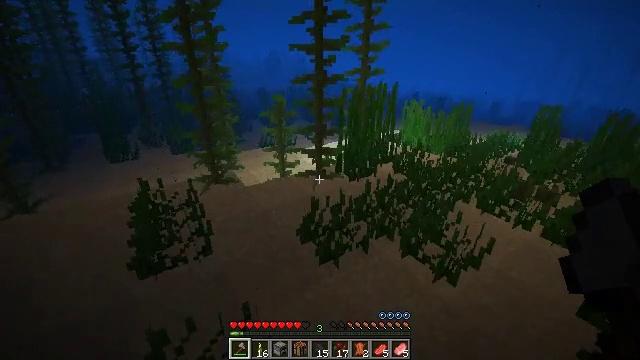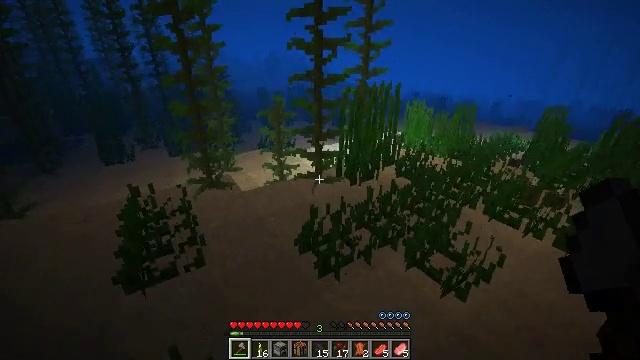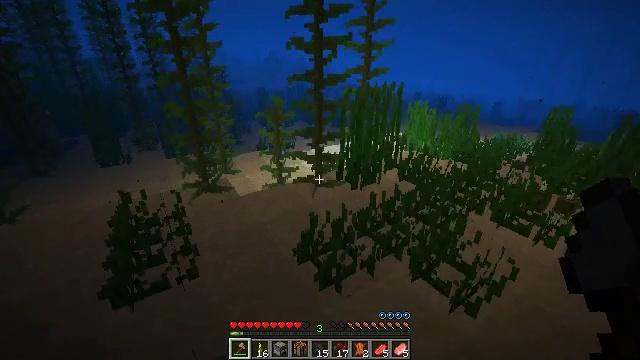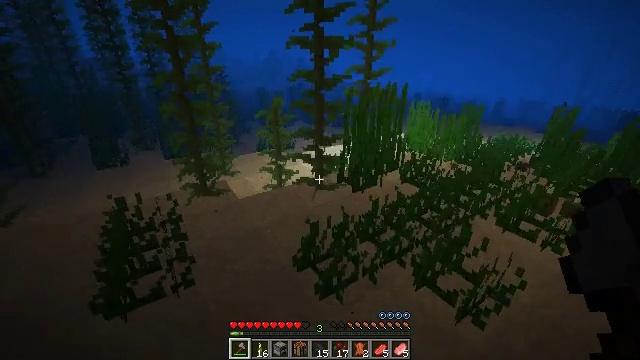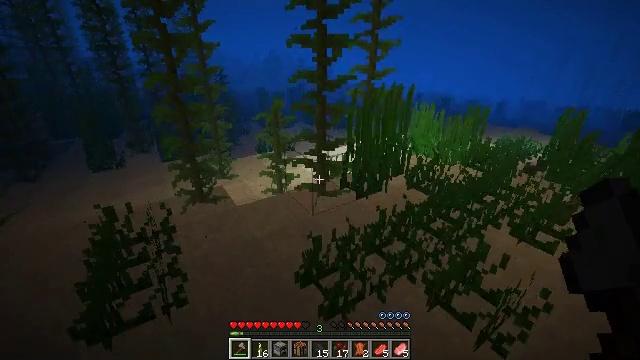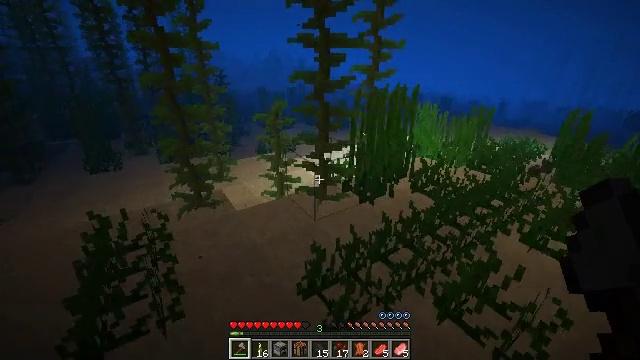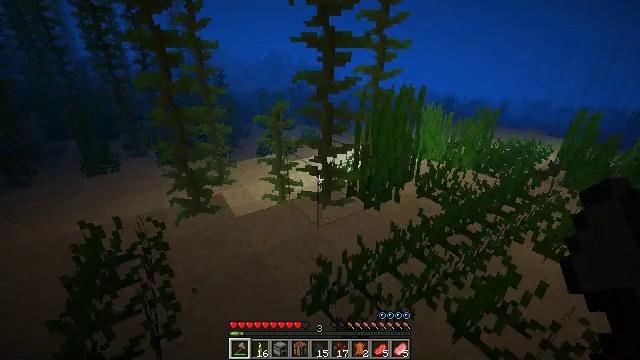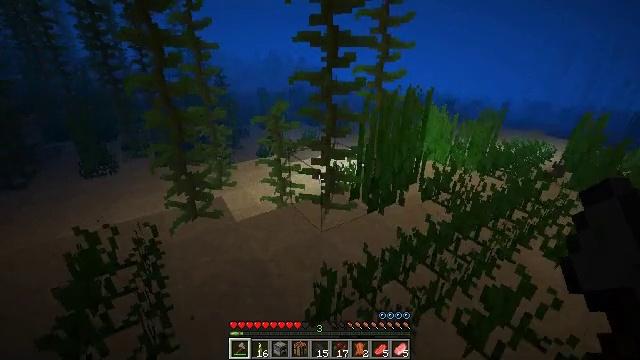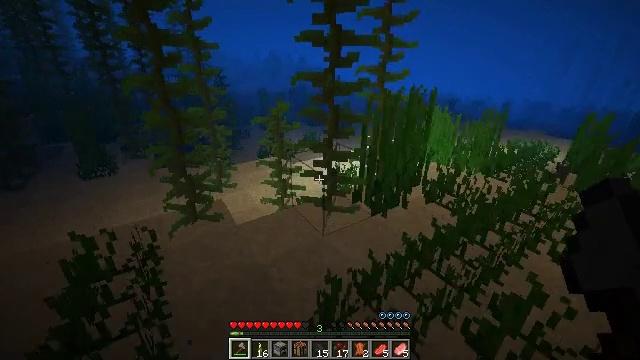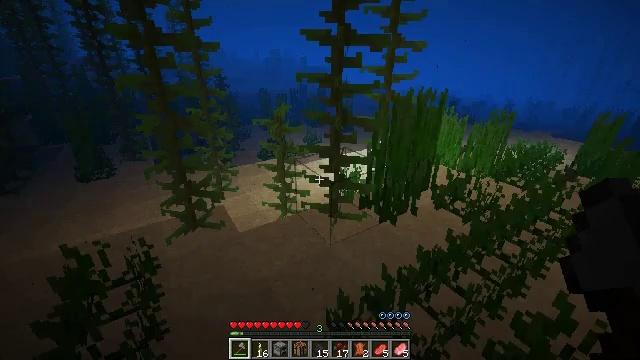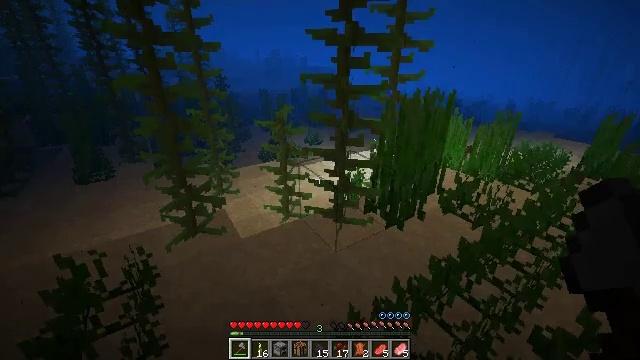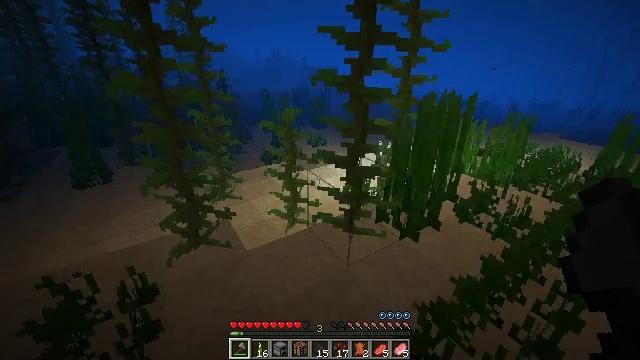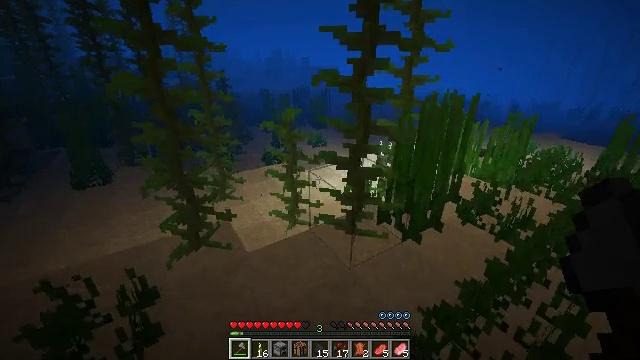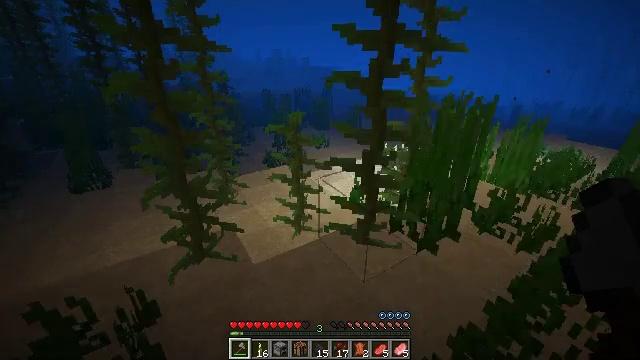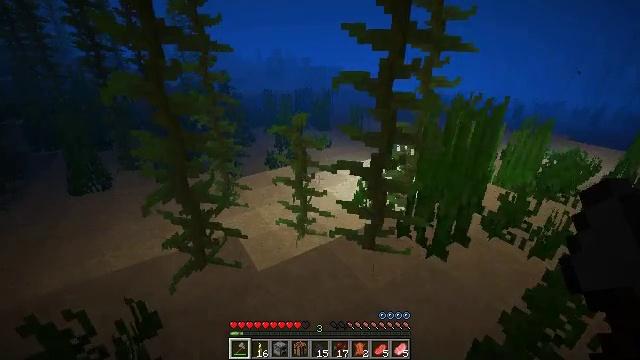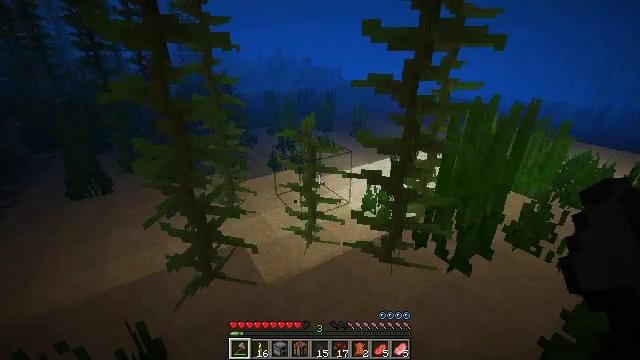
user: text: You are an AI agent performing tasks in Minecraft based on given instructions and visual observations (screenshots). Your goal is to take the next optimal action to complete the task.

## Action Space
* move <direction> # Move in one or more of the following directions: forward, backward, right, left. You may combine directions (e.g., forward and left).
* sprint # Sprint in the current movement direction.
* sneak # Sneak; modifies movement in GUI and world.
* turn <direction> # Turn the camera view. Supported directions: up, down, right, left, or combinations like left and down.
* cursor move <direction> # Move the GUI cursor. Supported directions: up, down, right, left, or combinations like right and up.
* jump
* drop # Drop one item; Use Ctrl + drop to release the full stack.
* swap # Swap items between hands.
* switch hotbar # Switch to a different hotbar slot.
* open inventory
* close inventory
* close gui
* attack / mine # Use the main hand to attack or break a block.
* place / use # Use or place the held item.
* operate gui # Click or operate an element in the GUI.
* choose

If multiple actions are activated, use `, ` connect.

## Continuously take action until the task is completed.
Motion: motion action
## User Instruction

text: Dive and mine the kelp.
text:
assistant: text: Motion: move forward, sprint, jump
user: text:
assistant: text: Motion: move forward and move left, sprint, jump
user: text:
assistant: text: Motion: move forward and move left, sprint, jump
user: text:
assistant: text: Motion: move forward and move left, sprint, jump
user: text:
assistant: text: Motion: move forward and move left, sprint, jump
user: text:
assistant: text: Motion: move forward and move left, sprint, jump
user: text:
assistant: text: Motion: move forward and move left, sprint, jump
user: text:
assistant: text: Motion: move forward and move left, sprint, jump
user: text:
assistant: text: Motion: move forward and move left, sprint, jump
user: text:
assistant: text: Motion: move forward and move left, sprint, jump
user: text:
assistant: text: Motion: move forward and move left, sprint, jump
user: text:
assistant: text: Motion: move forward and move left, sprint, jump
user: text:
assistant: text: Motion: move forward and move left, sprint, jump
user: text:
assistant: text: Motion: move forward and move left, sprint, jump
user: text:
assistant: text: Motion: move forward and move left, sprint, jump
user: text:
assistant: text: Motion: move forward and move left, sprint, jump
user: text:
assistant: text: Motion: move forward, sprint
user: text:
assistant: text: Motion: move forward, sprint, turn right and down
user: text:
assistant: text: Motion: move forward, sprint, turn right
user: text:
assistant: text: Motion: move forward, sprint, turn right
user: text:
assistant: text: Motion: move forward, sprint, turn right
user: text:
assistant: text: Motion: move forward, sprint, turn right
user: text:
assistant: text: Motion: move forward, sprint, turn right
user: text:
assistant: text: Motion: move forward, sprint, turn right
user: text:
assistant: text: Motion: move forward, sprint, turn right
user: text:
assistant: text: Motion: move forward, sprint, turn right
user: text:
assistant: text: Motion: move forward, sprint, turn right
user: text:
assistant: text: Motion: move forward, sprint, turn right and up
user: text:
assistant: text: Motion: move forward, sprint, turn right
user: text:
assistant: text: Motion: move forward, sprint, turn right and up